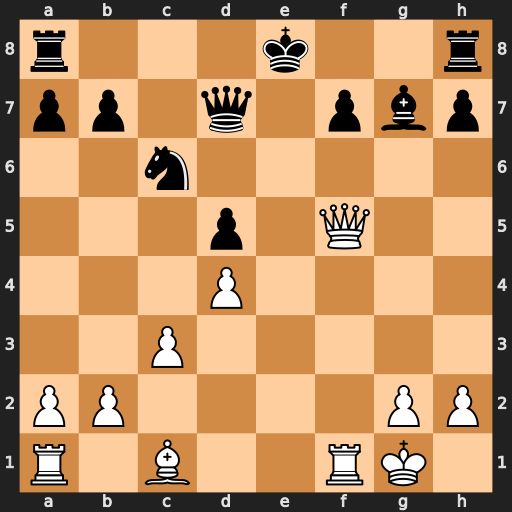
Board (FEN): r3k2r/pp1q1pbp/2n5/3p1Q2/3P4/2P5/PP4PP/R1B2RK1
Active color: w
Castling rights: kq
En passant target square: -
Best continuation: Qxd7+ Kxd7 Rxf7+